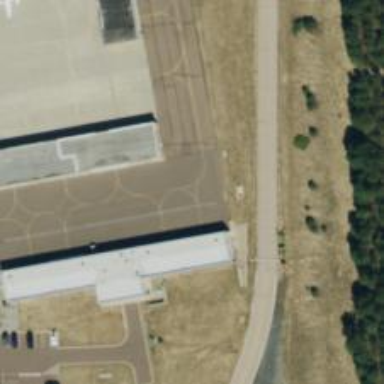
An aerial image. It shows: View of taxiway at the airport.